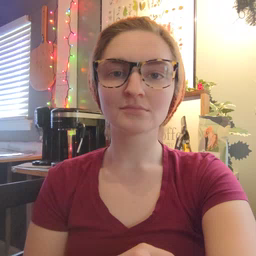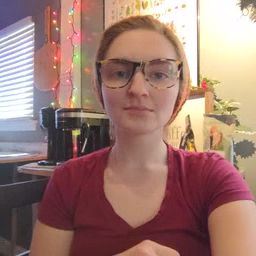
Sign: into